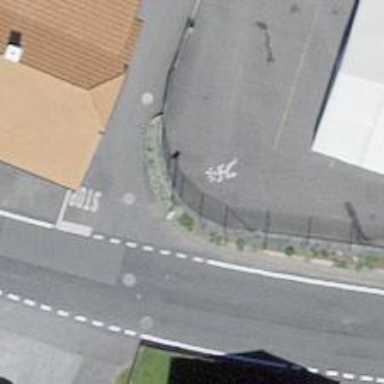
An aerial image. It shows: Chain link fence.